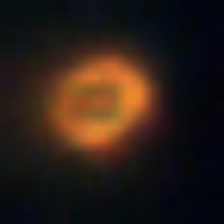
Taxon: NanoPlankton
Group: Other